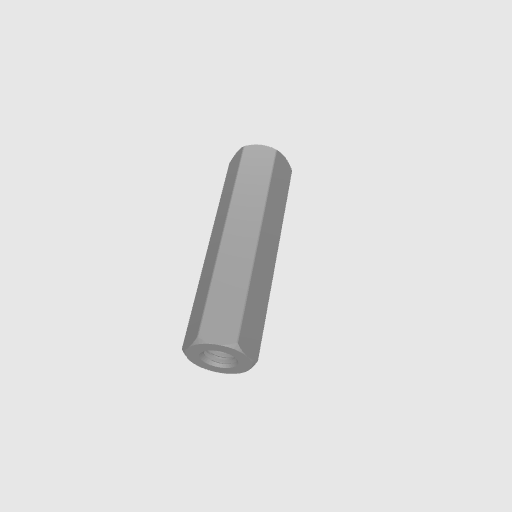
Part: Standoff8RID27